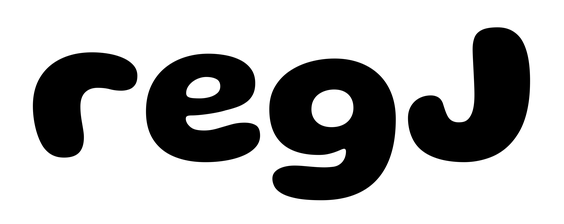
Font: Gluten_Bold